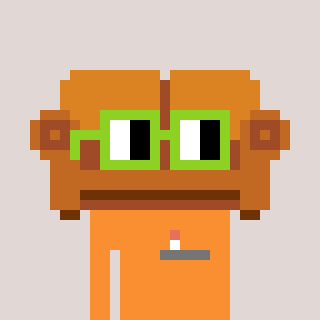
a pixel art character with square light green glasses, a couch-shaped head and a orange-colored body on a warm background